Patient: sex M, age 76
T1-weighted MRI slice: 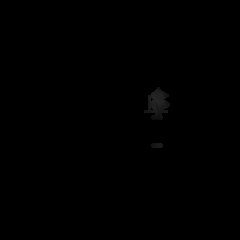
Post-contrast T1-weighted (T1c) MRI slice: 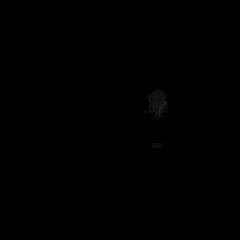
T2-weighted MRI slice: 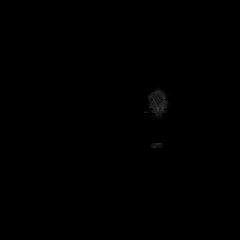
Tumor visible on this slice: no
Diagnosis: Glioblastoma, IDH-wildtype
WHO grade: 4